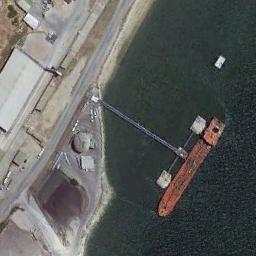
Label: ship